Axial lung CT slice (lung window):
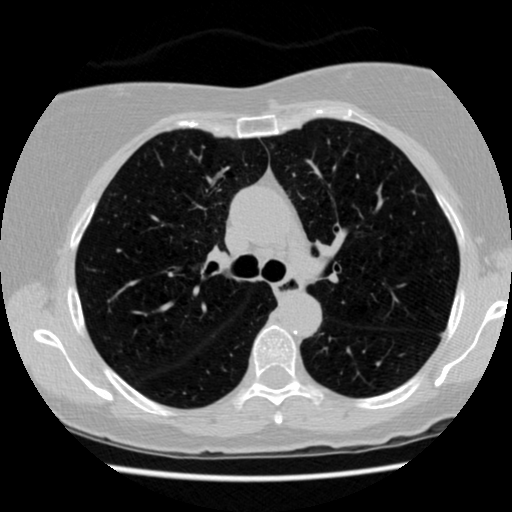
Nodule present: no